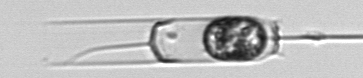
Label: Ditylum_brightwellii